Field crop: maize
Growth stage: 1
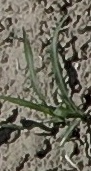
Species: sorghum